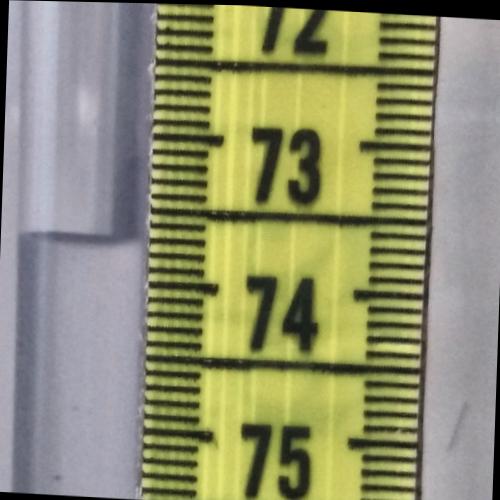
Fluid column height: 73.7 cm